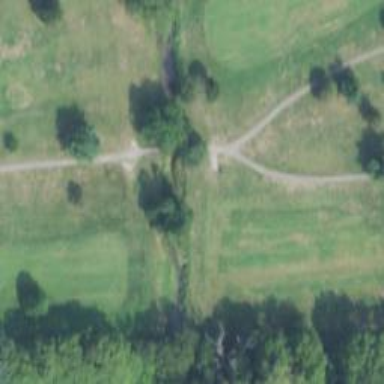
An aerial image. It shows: Path on bridge over golf course.